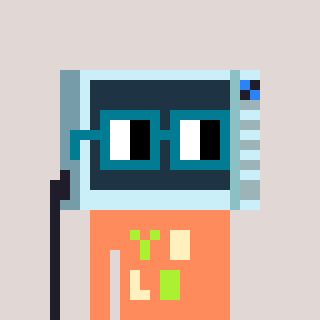
a pixel art character with square dark green glasses, a microwave-shaped head and a peachy-colored body on a warm background